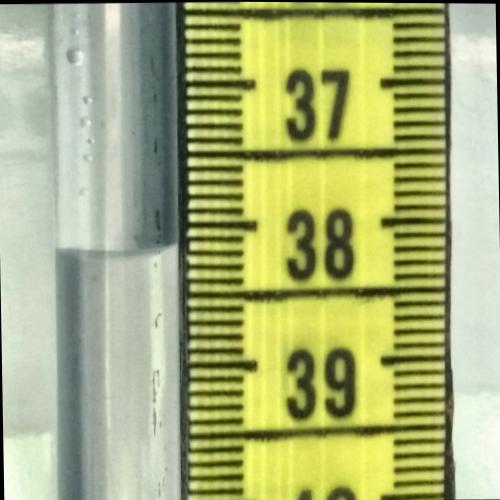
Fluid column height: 38.2 cm